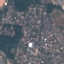
Land use / land cover class: Residential